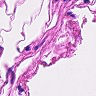
Metastatic tissue present: no